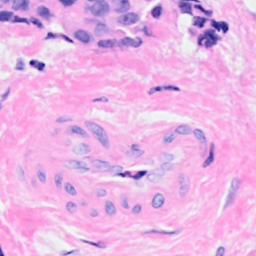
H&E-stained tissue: Breast